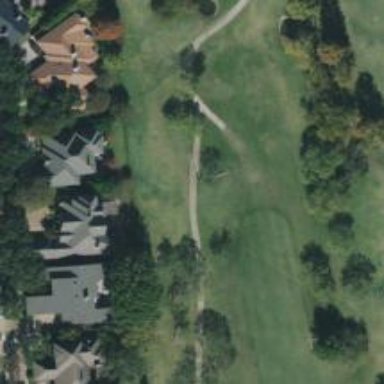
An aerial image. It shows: Footway road used also as golf cart path.